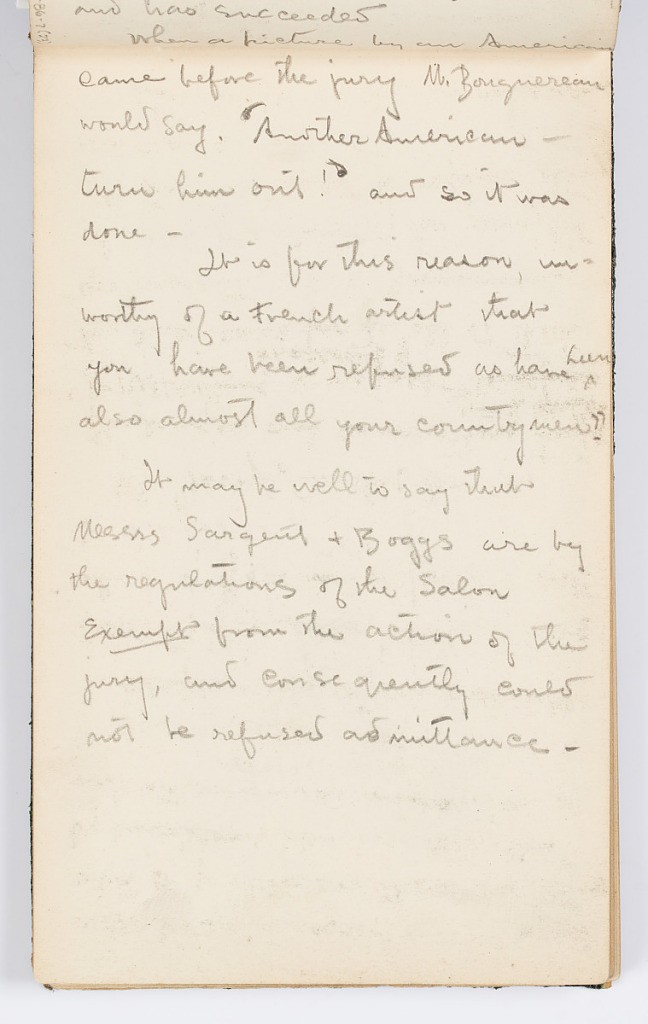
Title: Sketchbook Page: Letter about Refusal from Salon (Continued)
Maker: Kenyon Cox, American, 1856–1919
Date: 1883
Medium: Graphite on paper
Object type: Sketchbook folio
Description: Recto: Copy of letter about refusal from Salon (continuation from preceding page).
Verso: Sketch of architectural design.